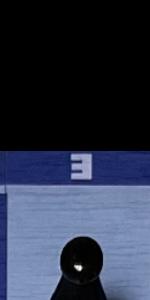
Label: Empty